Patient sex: F
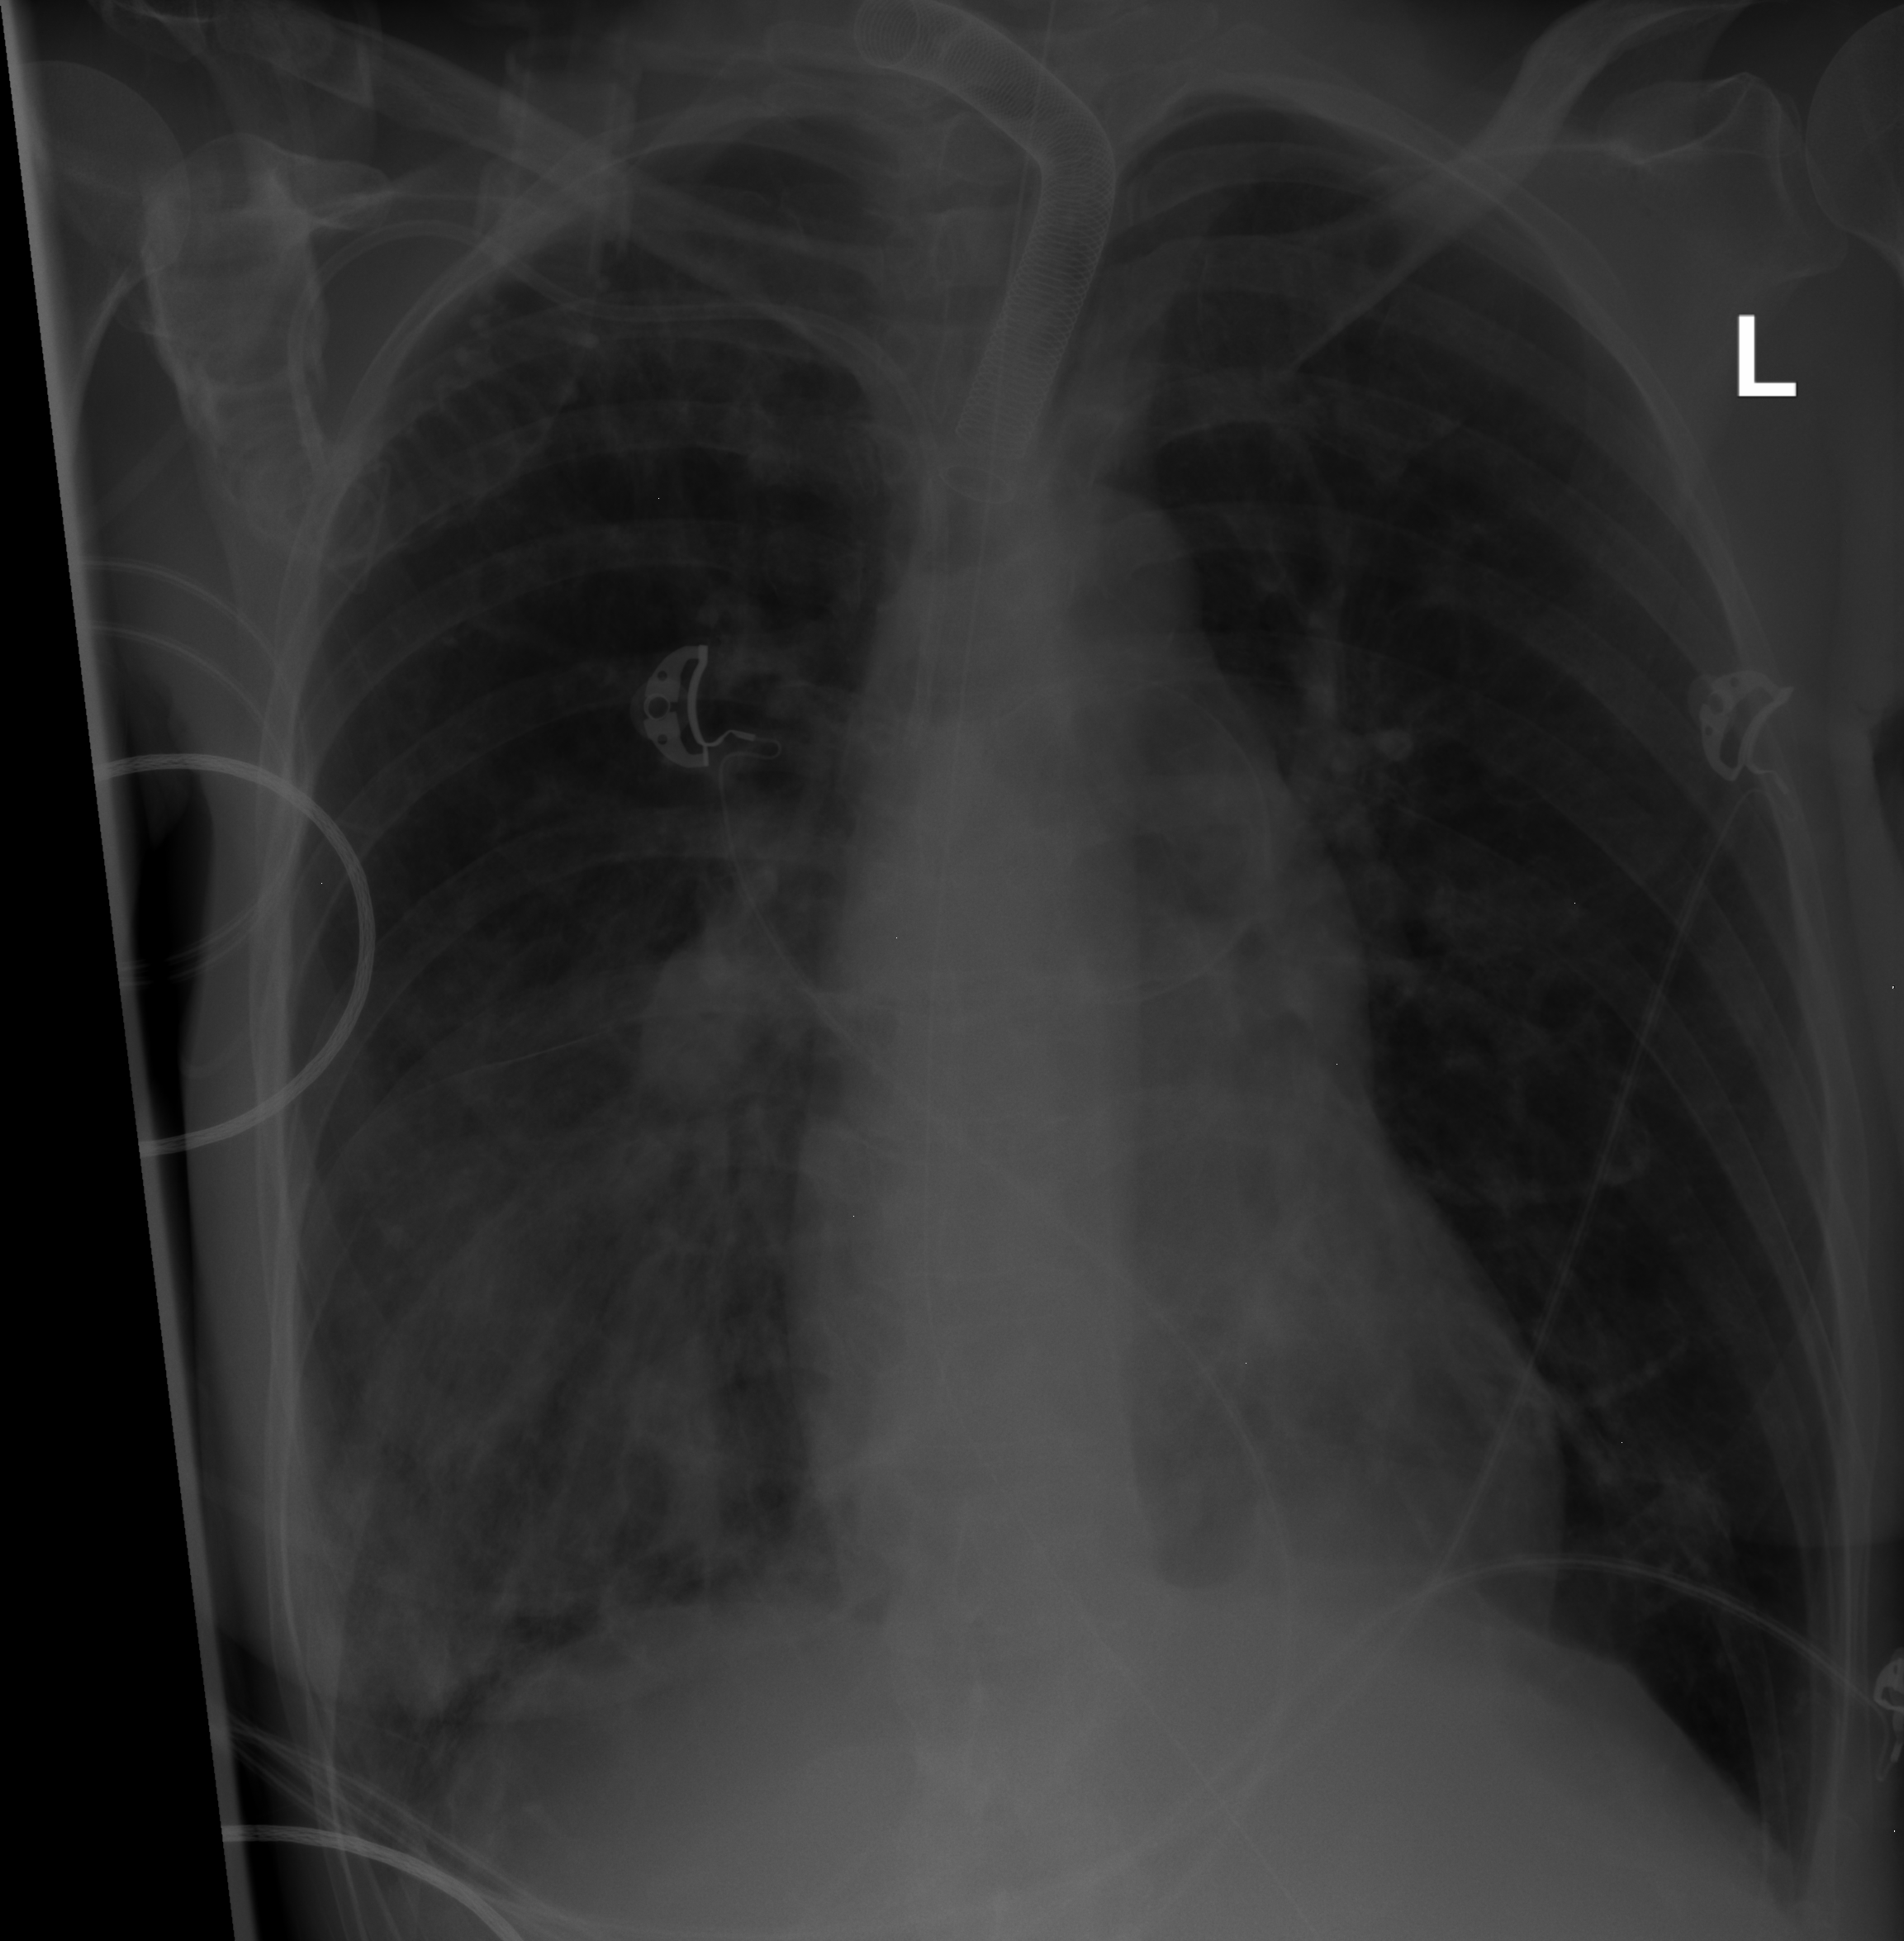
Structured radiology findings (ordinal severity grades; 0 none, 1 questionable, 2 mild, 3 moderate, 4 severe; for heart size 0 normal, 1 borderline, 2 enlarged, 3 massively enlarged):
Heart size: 0
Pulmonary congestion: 0
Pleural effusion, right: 2
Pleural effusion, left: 0
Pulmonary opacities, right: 2
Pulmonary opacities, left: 0
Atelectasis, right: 2
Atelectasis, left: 2